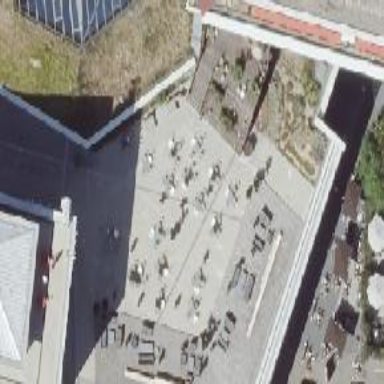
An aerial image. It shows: Café.